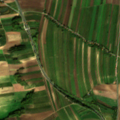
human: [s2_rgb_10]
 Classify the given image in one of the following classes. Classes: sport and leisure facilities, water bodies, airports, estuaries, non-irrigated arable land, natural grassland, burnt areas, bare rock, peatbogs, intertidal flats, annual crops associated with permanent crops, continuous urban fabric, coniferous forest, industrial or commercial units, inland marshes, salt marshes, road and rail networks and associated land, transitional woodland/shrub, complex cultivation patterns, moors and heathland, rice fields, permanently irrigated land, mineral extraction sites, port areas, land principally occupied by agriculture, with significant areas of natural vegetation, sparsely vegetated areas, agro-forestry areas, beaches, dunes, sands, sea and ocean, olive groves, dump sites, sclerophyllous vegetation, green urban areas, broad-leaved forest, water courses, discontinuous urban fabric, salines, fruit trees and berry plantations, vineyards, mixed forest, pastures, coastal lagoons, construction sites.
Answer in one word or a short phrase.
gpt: discontinuous urban fabric, non-irrigated arable land, vineyards